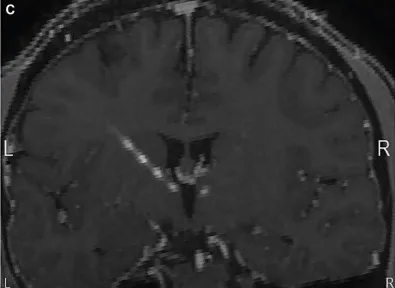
The bottom panel of oblique coronal images shows contacts 0 to 3 on the left.
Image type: radiology (mri)